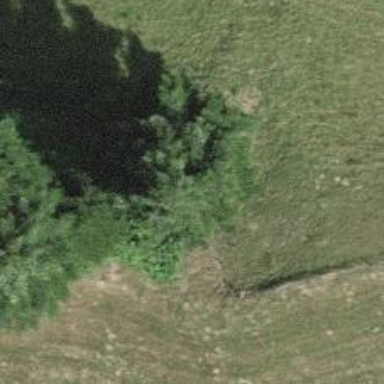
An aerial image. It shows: Beautiful tree in nature.